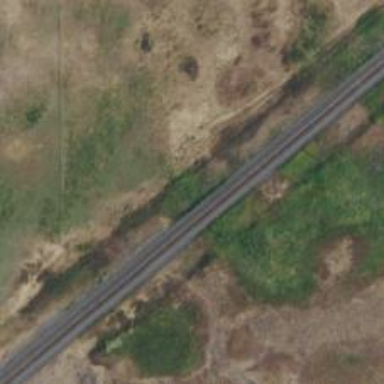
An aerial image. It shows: Abandoned railway spur.